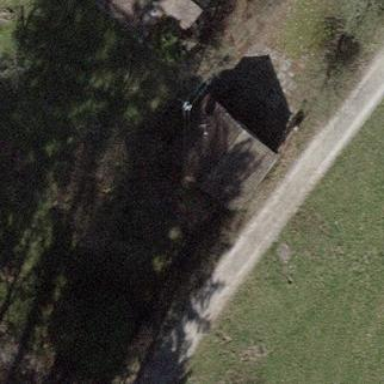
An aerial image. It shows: Shed building.